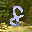
Label: 8